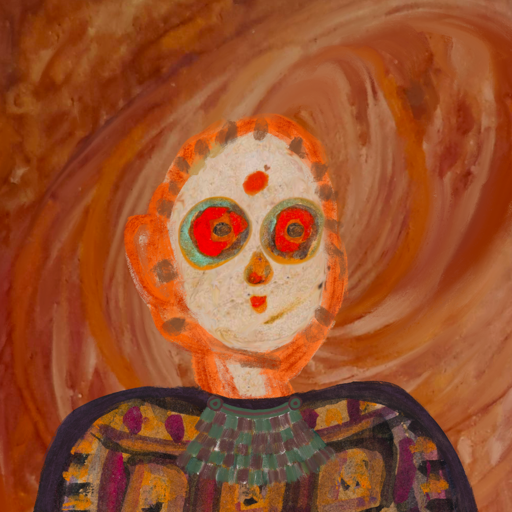
Background: Pious_Lady, Head And Neck Front: Rupkatha, Face Front: Sisters, Bust: Doll, Hair Front: Blank, Head Accessory: Blank, Second Necklace: After_Raid, Necklace: Blank, Baby: Blank